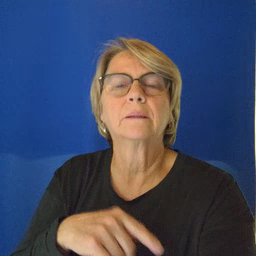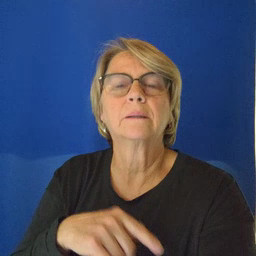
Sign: lips